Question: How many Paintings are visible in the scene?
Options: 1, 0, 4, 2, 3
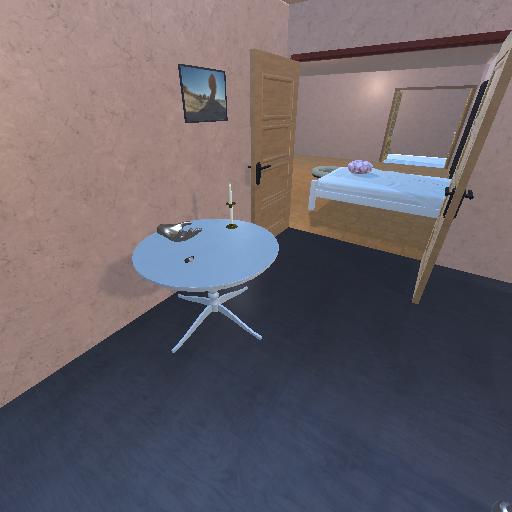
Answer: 1